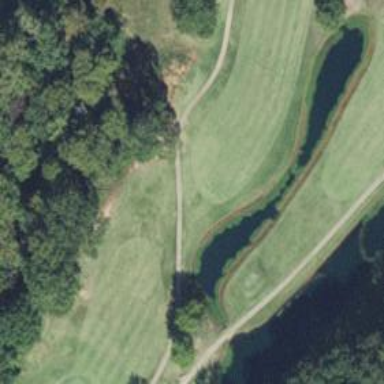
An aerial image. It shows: Water hazard on golf course. The hazard is natural water feature.